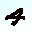
Label: 4